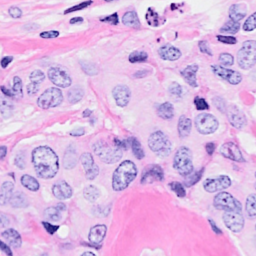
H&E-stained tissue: Breast